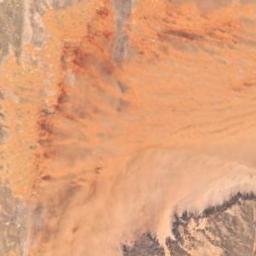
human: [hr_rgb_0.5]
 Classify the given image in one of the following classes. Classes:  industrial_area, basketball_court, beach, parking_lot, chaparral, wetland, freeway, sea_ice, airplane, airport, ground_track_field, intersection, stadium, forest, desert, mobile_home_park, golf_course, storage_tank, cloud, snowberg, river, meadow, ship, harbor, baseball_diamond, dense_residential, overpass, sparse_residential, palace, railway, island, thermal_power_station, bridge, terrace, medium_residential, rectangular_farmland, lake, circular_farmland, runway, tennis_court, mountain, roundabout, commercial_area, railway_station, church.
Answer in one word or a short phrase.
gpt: desert